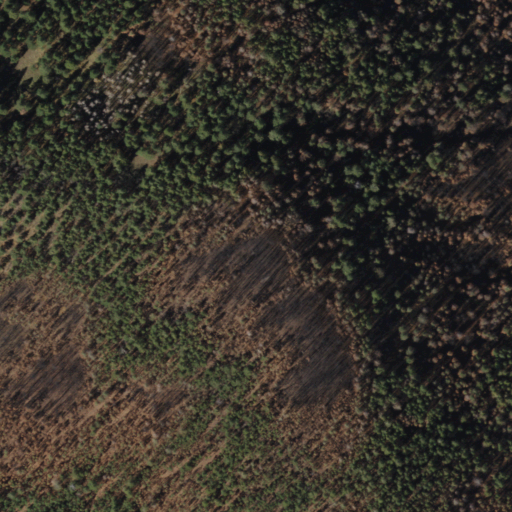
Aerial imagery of mountain in Arizona named Wishbone Mountain containing evergreen forest and grassland